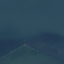
Land use / land cover: SeaLake